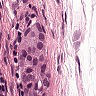
Metastatic tissue present: yes